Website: macys
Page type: billing-address
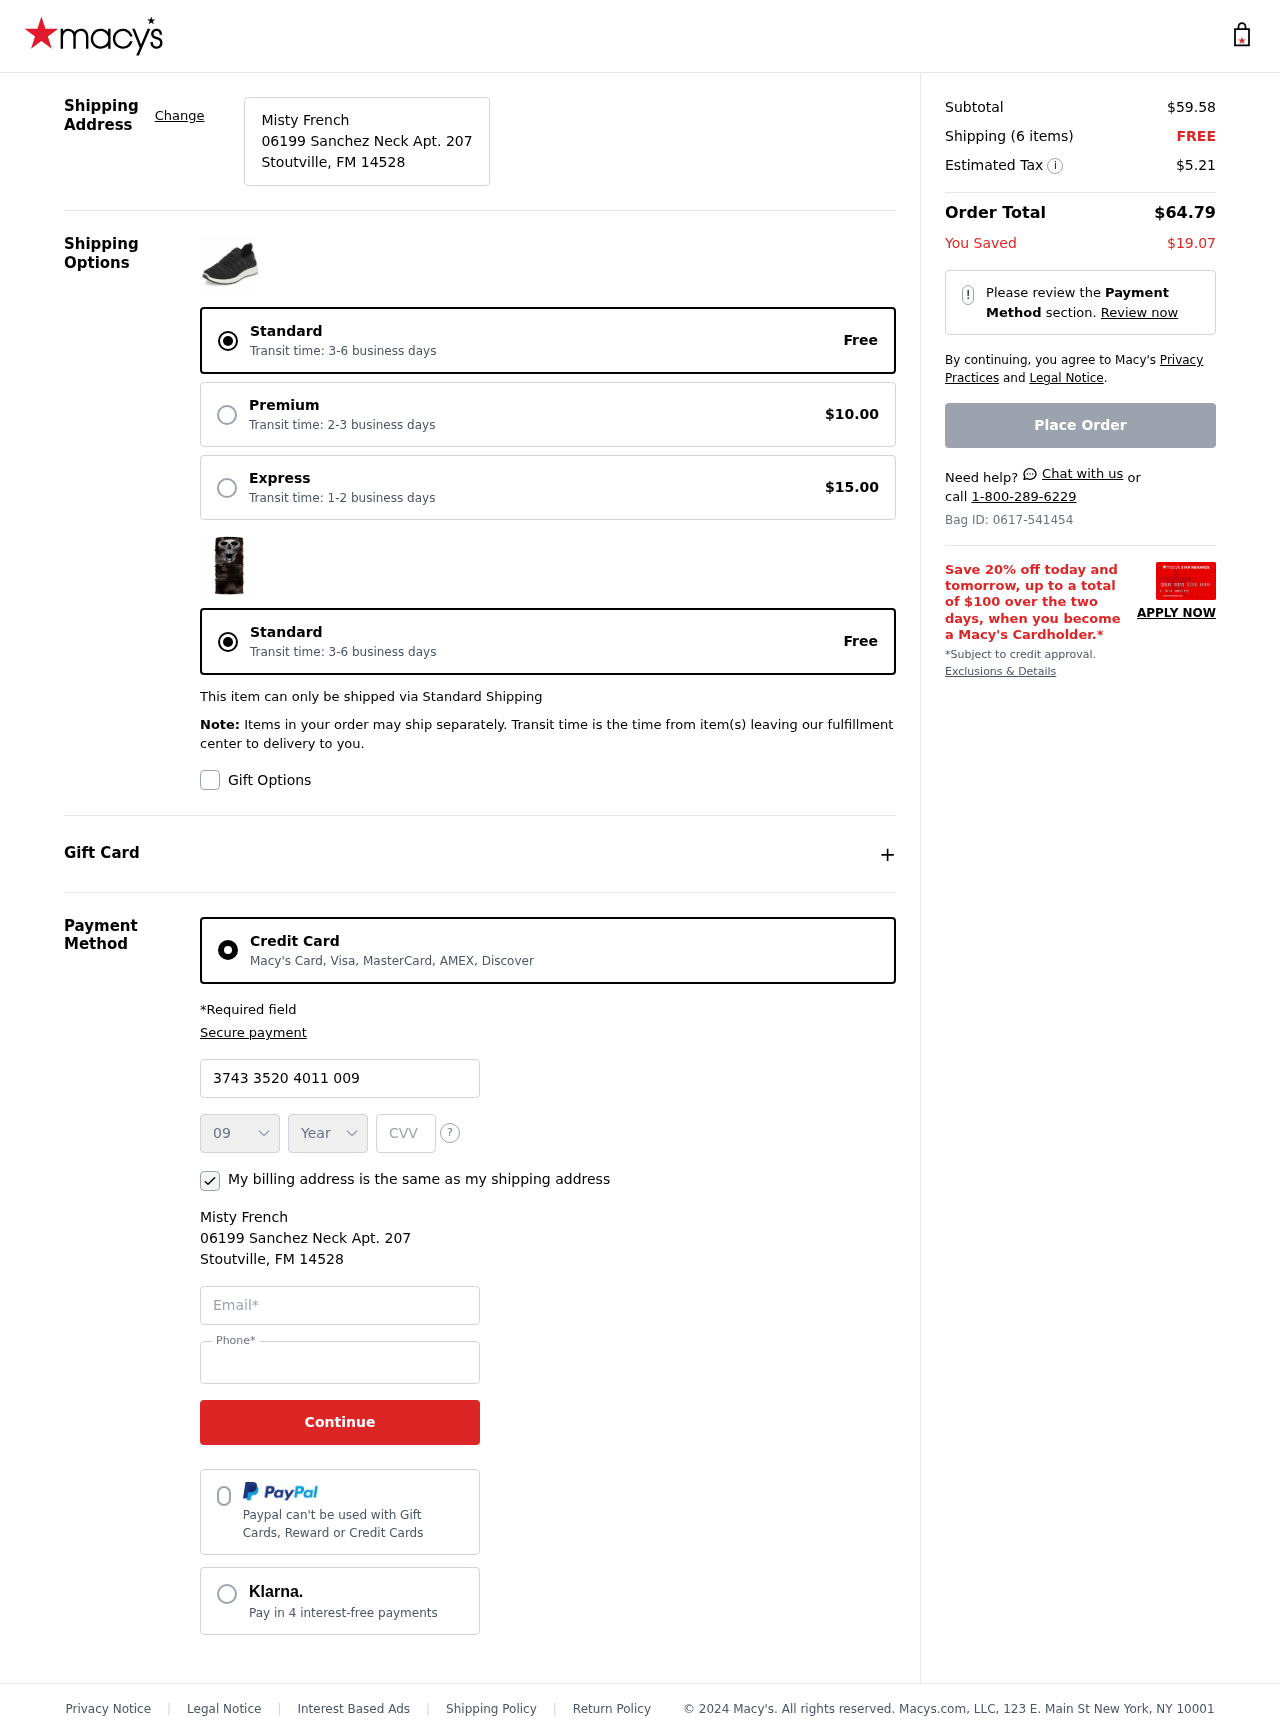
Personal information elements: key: PII_CARD_CVV
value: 9639
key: PII_CARD_EXPIRY_MONTH
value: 09
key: PII_CARD_EXPIRY_YEAR
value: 28
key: PII_CARD_NUMBER
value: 3743 3520 4011 009
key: PII_CITY_STATE_ZIP
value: Stoutville, FM 14528
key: PII_EMAIL
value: mistyfrench@gmail.com
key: PII_FULLNAME
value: Misty French
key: PII_PHONE
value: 4763033354
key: PII_STREET
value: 06199 Sanchez Neck Apt. 207
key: PII_FULLNAME2
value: Misty French
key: PII_CITY
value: Stoutville
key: PII_STATE
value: FM
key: PII_STATE_ABBR
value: FM
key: PII_POSTCODE
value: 14528
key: PII_POSTCODE_FULL
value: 14528
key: PII_CITY_STATE
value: Stoutville, FM
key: PII_POSTCODE_NUMERIC
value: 14528
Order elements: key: ORDER_SUBTOTAL
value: $59.58
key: ORDER_NUM_ITEMS
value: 6
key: ORDER_SHIPPING_COST
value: FREE
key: ORDER_TAX
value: $5.21
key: ORDER_TOTAL
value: $64.79
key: ORDER_SAVINGS
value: $19.07
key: ORDER_ID
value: Bag ID: 0617-541454